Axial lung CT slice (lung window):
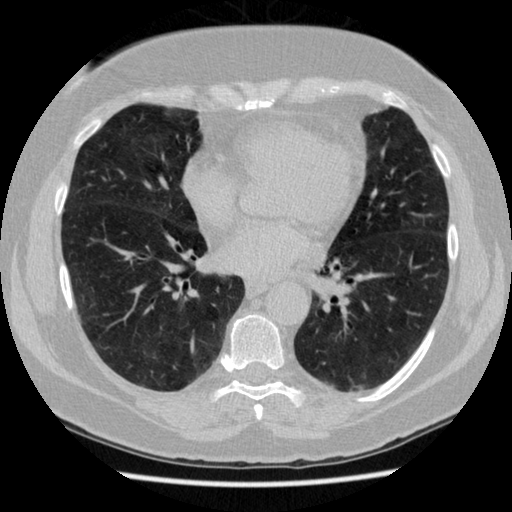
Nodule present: no